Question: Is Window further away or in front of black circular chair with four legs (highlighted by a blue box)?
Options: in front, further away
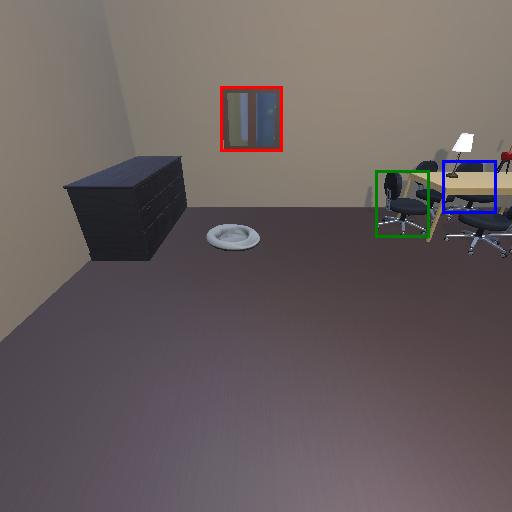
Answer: in front